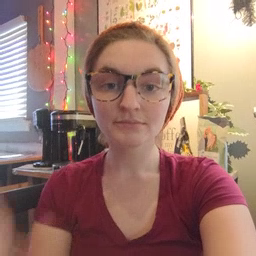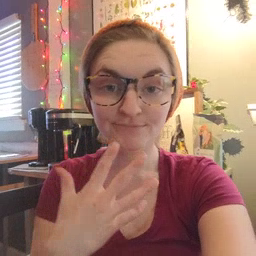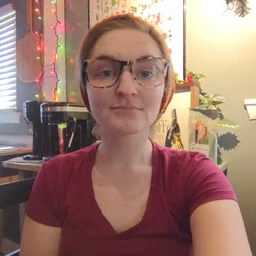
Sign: sad